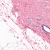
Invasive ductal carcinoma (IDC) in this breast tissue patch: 0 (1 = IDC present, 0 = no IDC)